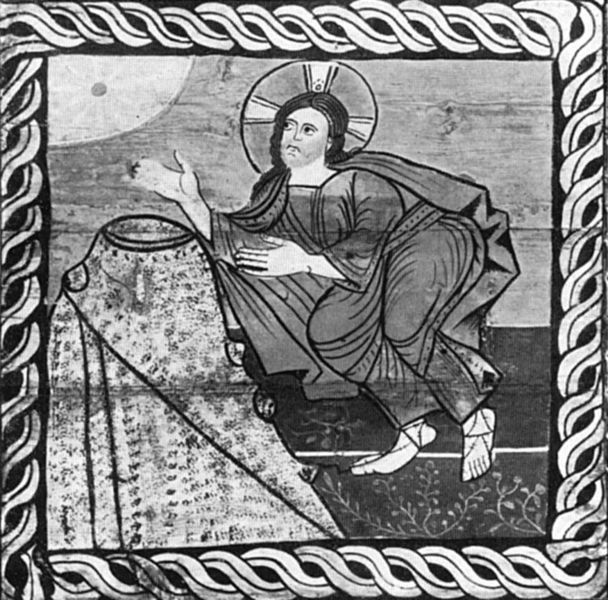
Titel: Zillis, St. Martin, aus der Holzdecke des Laughauses
Standort: Zillis, St. Martin (EU - CH - Graubünden)
Schlagwörter: berg, fuß, nackt, weiß, schwarz, zeichnung, gesicht, rahmen, hände, kirche, sonne, gewand, haare, pflanze, pflanzen, füße, schrift, barfuss, mond, buch, druck, stich, beten, heiligenschein, jesus, toga, heiliger, empfangen, holzbild, aureole, perikopen, 13. jh.